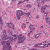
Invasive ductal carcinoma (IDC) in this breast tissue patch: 1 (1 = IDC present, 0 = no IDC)